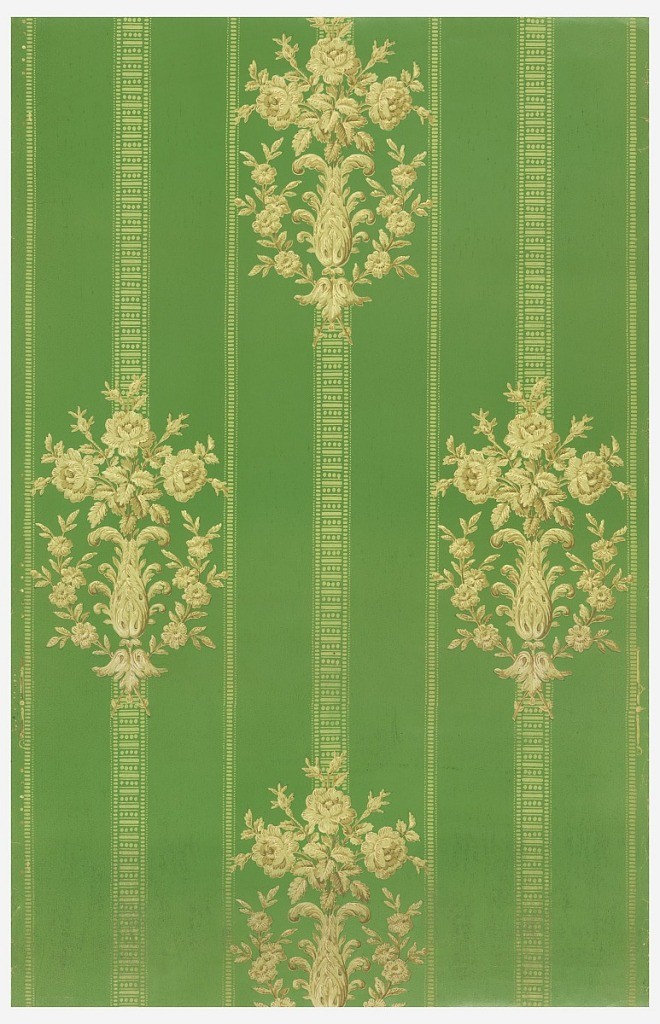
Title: The Fleur de Lys
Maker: Zuber & Cie, Rixheim, Alsace, France, founded 1797
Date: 1875–1900
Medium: block-printed and embossed paper
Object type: Sidewall
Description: Stylized floral stripe: floral bouquet in acanthus "vase" on lace-like stripe. Printed in tans on green satin ground.